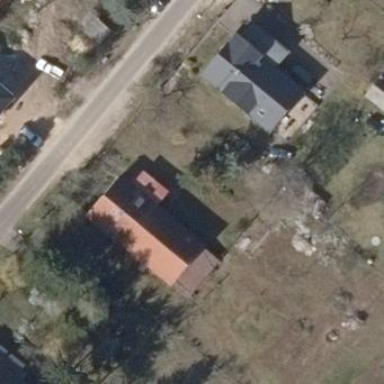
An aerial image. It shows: Flat-roofed house.